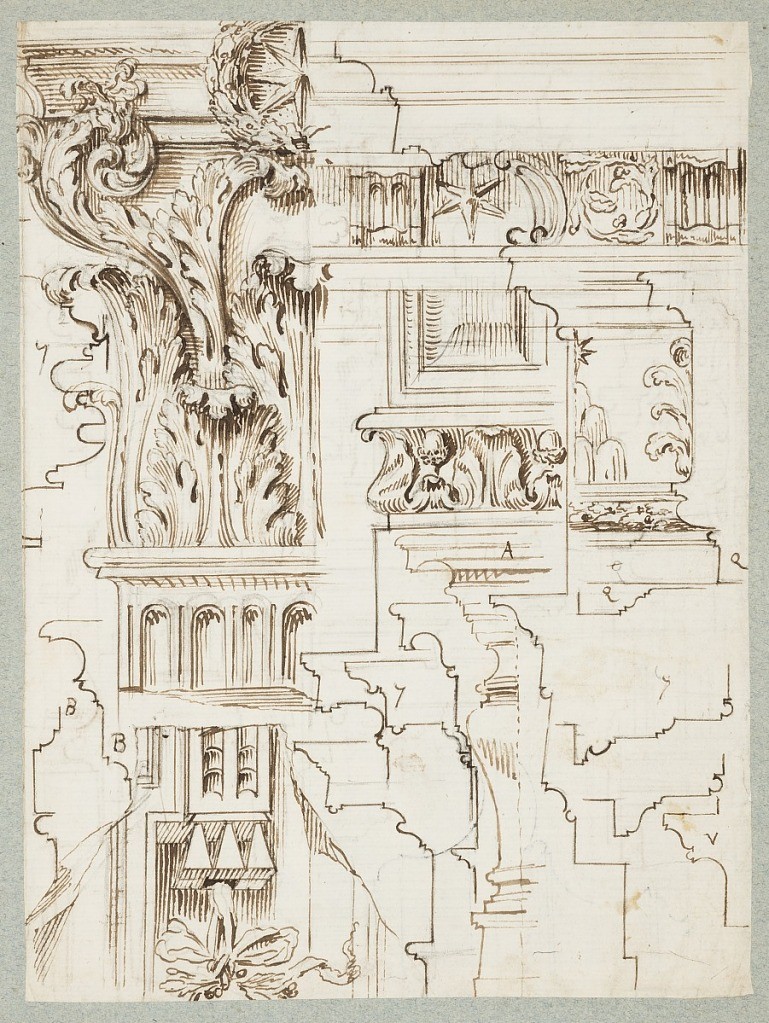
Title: Album page
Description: ne sheet of paper drawn on recto and verso, mounted onto an album page with window cutout to see verso